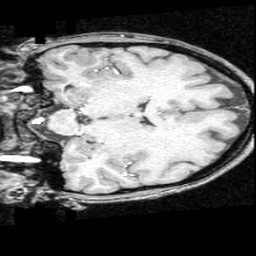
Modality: T1w
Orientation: coronal
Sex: female
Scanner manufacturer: ge
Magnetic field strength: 1.5 T
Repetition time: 21 s
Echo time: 0.008 s